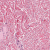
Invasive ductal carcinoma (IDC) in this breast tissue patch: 0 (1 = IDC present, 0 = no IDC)